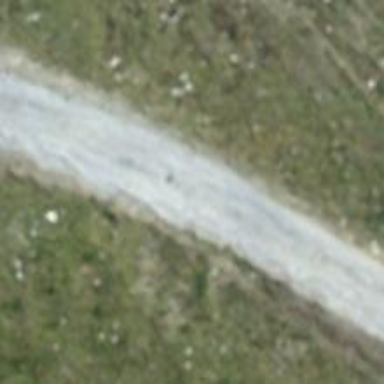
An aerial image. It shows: Gravel track with grade 2 quality.